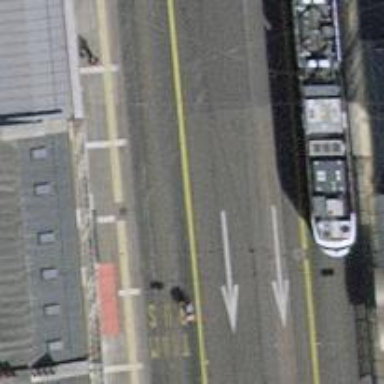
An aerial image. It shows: Bus stop for public transport with tram stop. The location serves tram services.